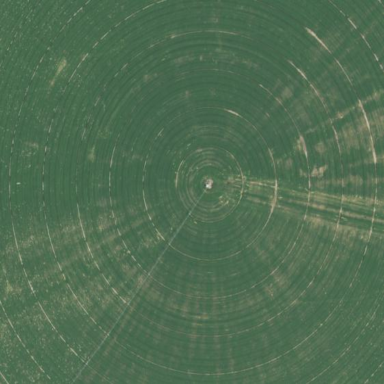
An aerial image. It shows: Farmland with pivot irrigation system.